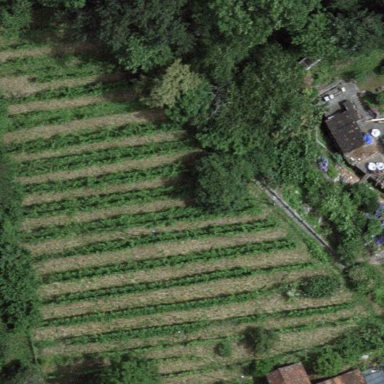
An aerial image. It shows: Vineyard with grape crops.